点
$Q$是双曲线$C:\frac{x^2}{16} - \frac{y^2}{4} = 1$上一动点，过$Q$作圆$D:(x-6)^2 + y^2 = 1$的两条切线，切点为$A$，$B$，则$|QA|$的最小值为\underline{\ \ \ \ \ \ \ \ }。
\[10pt\]
【解答】
【答案】$
\frac{\sqrt{55}}{5}$\\
[10pt]

\noindent
【分析】由于$
\triangle QAD$是直角三角形，且$|AD| = 1$，所以当$|QD|$取得最小值时，$|QA| = \sqrt{|QD|^2 - 1}$取得最小值，设出$Q(x_0,y_0)$，$x_0 \ge 4$，表达出$|QD|$，配方后求出最小值，从而得到答案。\\
[10pt]

\noindent
【详解】由题知：设$Q(x_0,y_0)$，$x_0
\ge 4$，则$\frac{x_0^2}{16} - \frac{y_0^2}{4} = 1$，\\
[5pt]
由于$
\triangle QAD$是直角三角形，且$|AD| = 1$，所以当$|QD|$取得最小值时，$|QA| = \sqrt{|QD|^2 - 1}$取得最小值，\\
[10pt]

则
\[
\begin
{aligned}
|QD| &=
\sqrt{(x_0 - 6)^2 + y_0^2} = \sqrt{(x_0 - 6)^2 + \frac{x_0^2}{4} - 4} = \sqrt{\frac{5x_0^2}{4} - 12x_0 + 32} \\
&=
\sqrt{\frac{5}{4}\left(x_0 - \frac{24}{5}\right)^2 + \frac{16}{5}} \ge \frac{4\sqrt
{5}}{5},
\end
{aligned}
\]
当
$x_0 = \frac{24}{5}$时，等号成立，\\[5pt]
故
$|QA| = \sqrt{|QD|^2 - 1} \ge \frac{\sqrt{55}}{5}$，\\[5pt]
故答案为：
$\frac{\sqrt{55}}{5}$
。
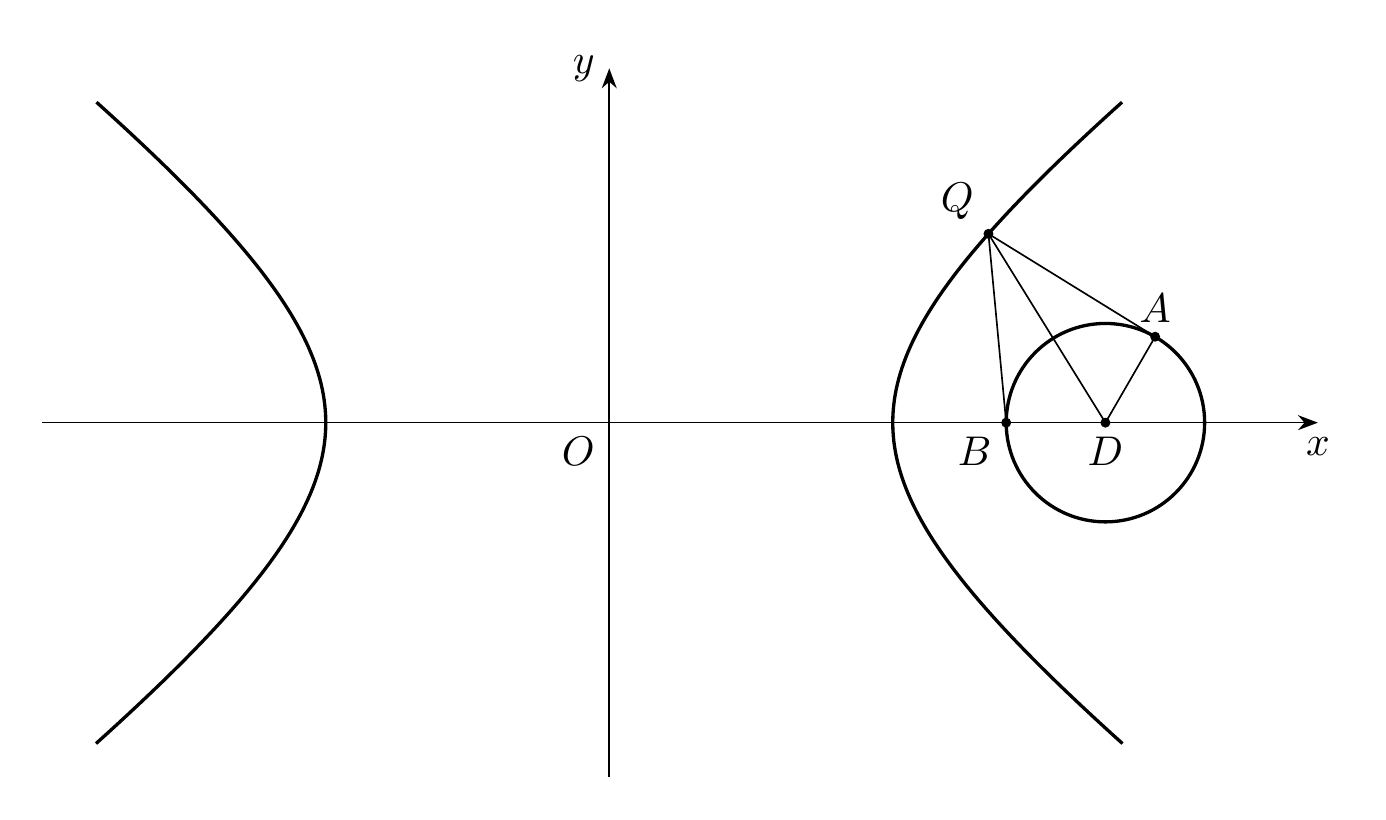